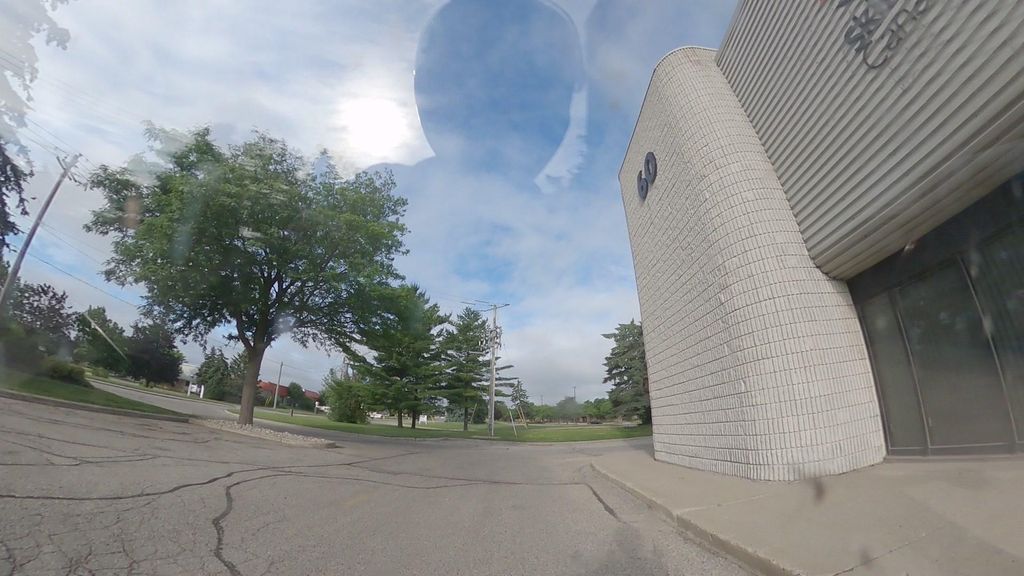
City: kitchener-waterloo